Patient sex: F
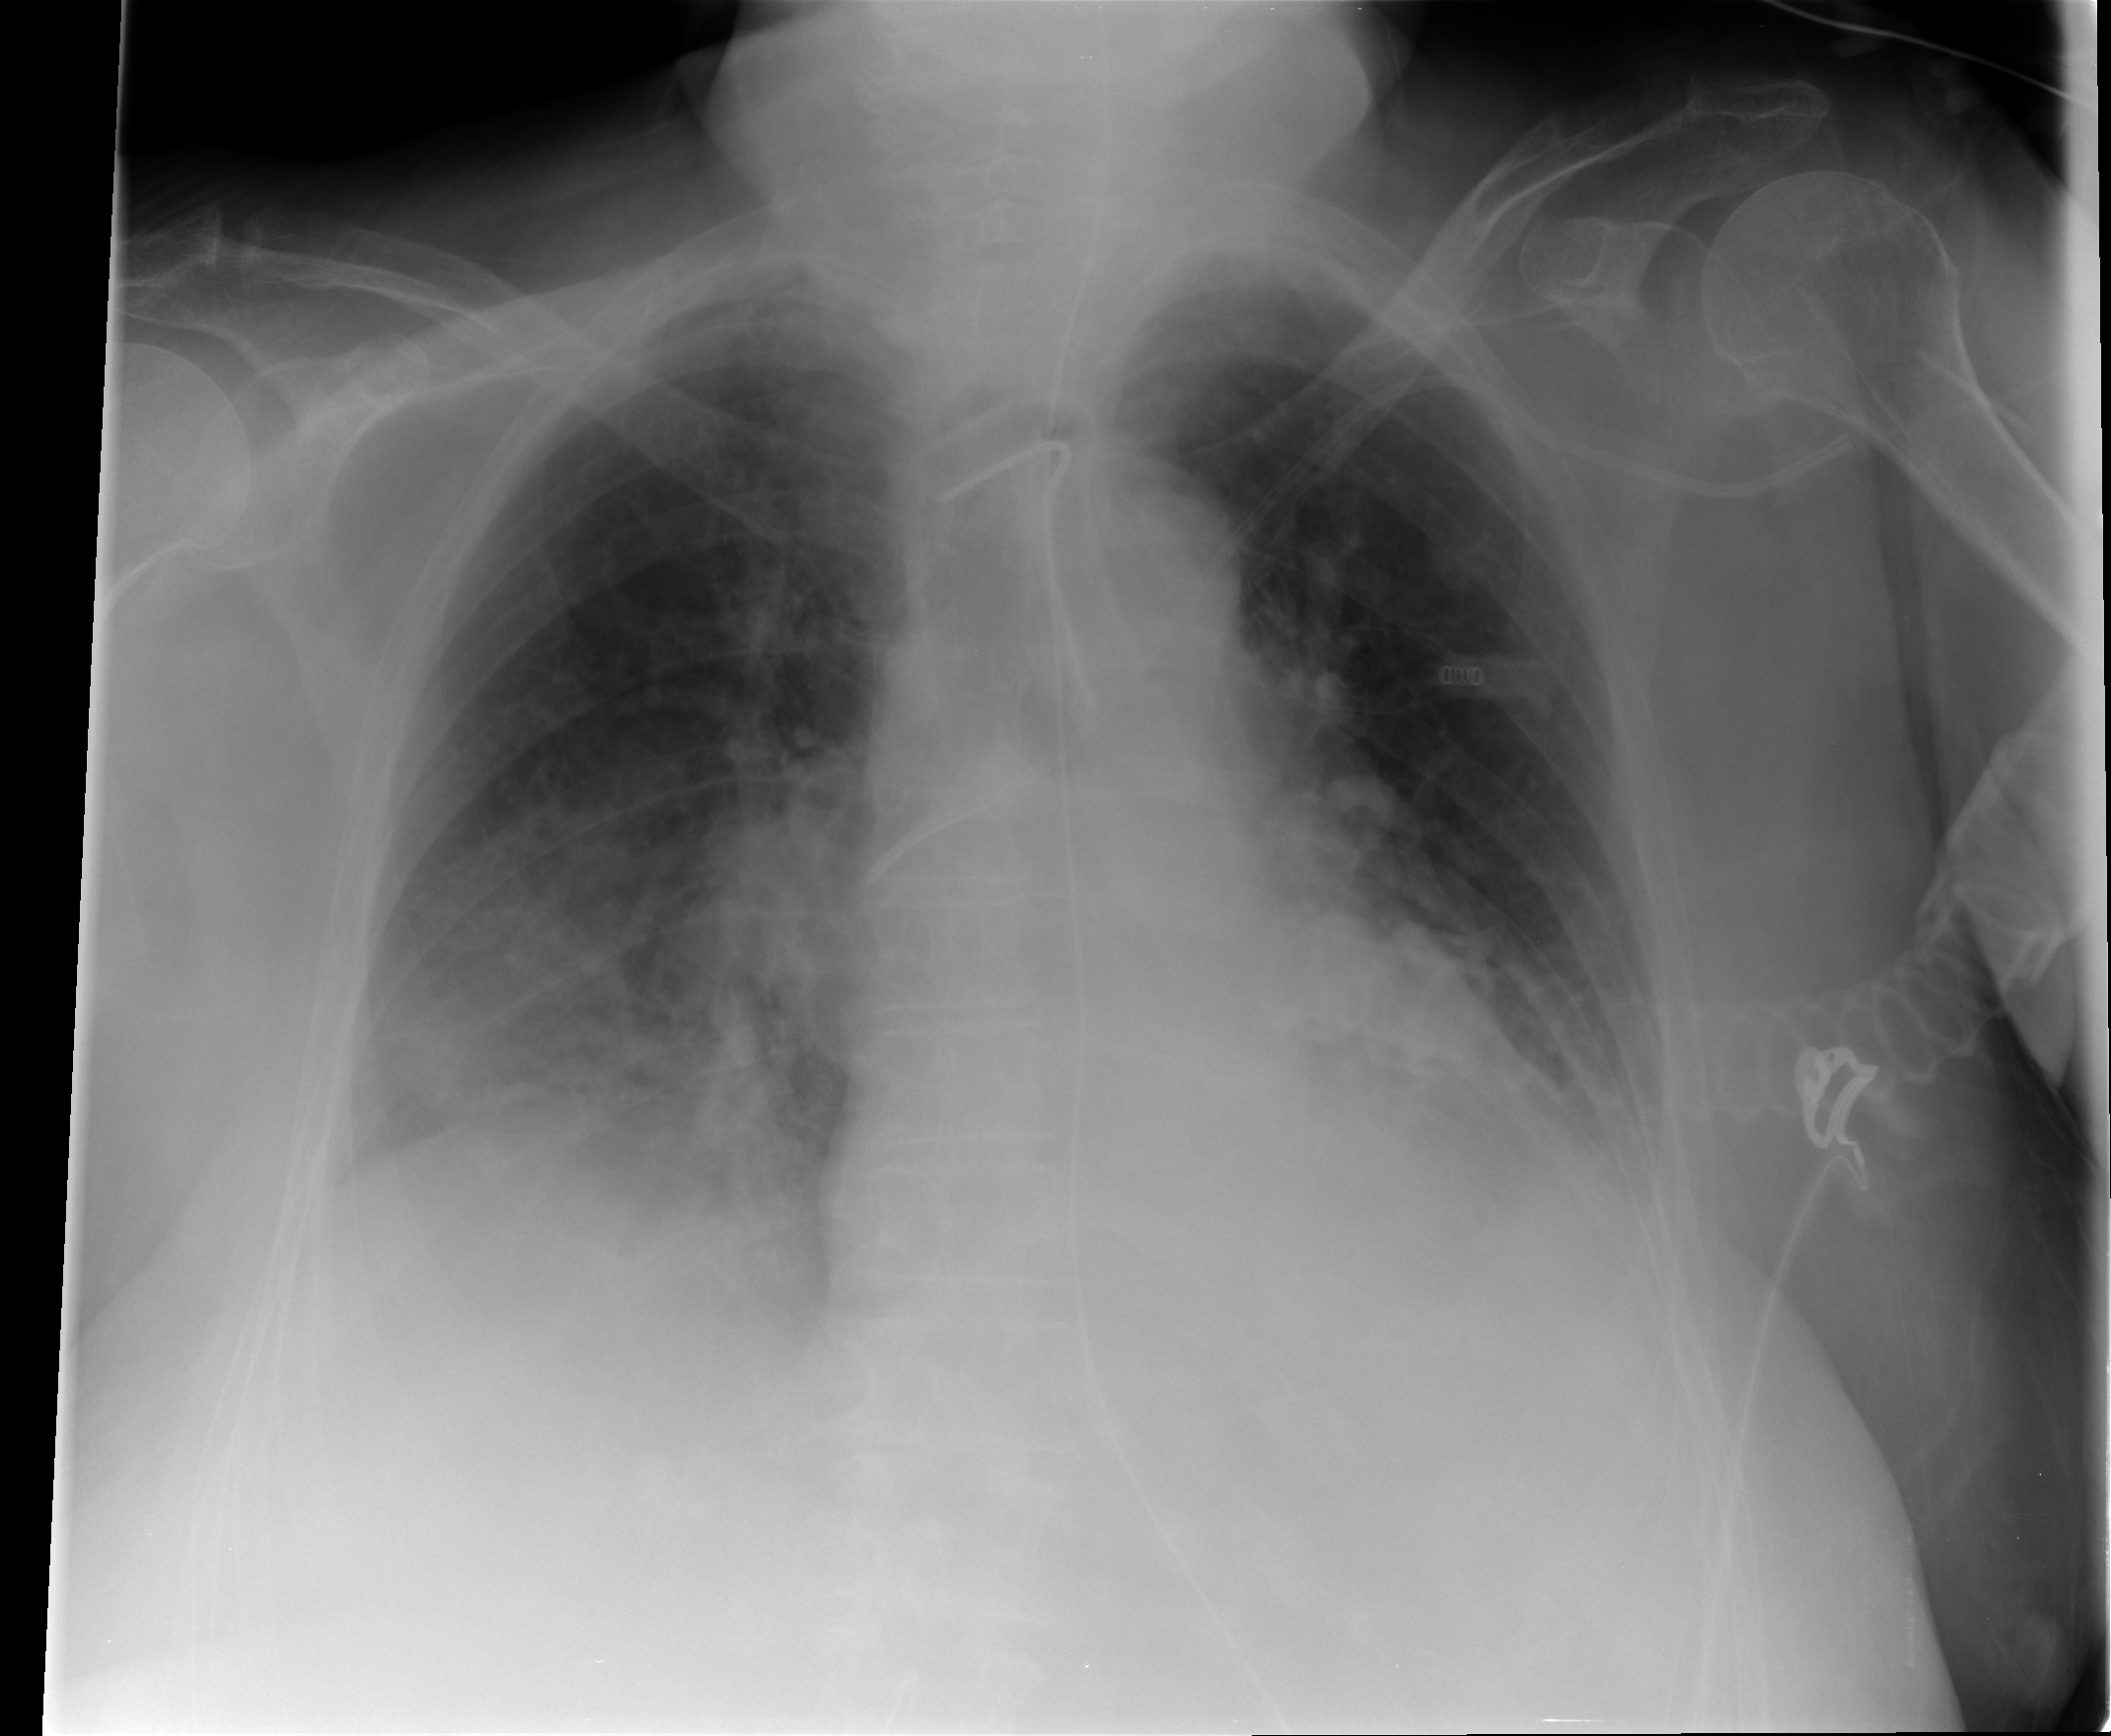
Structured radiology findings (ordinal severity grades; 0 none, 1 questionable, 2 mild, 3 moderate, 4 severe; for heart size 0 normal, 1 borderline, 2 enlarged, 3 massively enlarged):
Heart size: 2
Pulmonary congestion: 2
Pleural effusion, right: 2
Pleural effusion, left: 2
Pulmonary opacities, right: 2
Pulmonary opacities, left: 0
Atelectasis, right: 0
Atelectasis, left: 2